Question:
I want to keep the columns from overlapping the axis numbers.
- -
I can't seem to find a way to force the columns to start farther in, adding an inner left margin.
Does anyone know a setting which could achieve this?
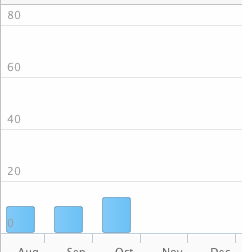
Answer: Try changing the way you are defining your axis labels
'''
$(function () {
$('#container').highcharts({
chart: {
borderWidth: 1,
type: 'line',
marginLeft: 2
},
yAxis: {
labels: {
align: 'left',
x: 0,
y: -2
},
title: {
enabled: false
}
},
series: [{
type: 'column',
data: [29.9, 71.5, 106.4, 129.2, 144.0, 176.0, 135.6, 148.5, 216.4, 194.1, 95.6, 54.4]
}]
});
});
'''
<URL>